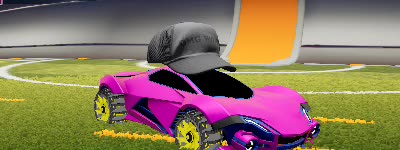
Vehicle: werewolf